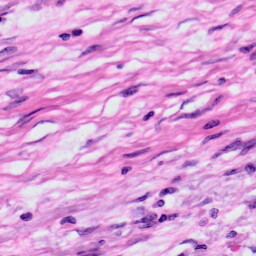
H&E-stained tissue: Skin